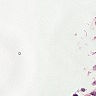
Metastatic tissue present: no